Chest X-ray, PA view. Patient: 36 years old, sex M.
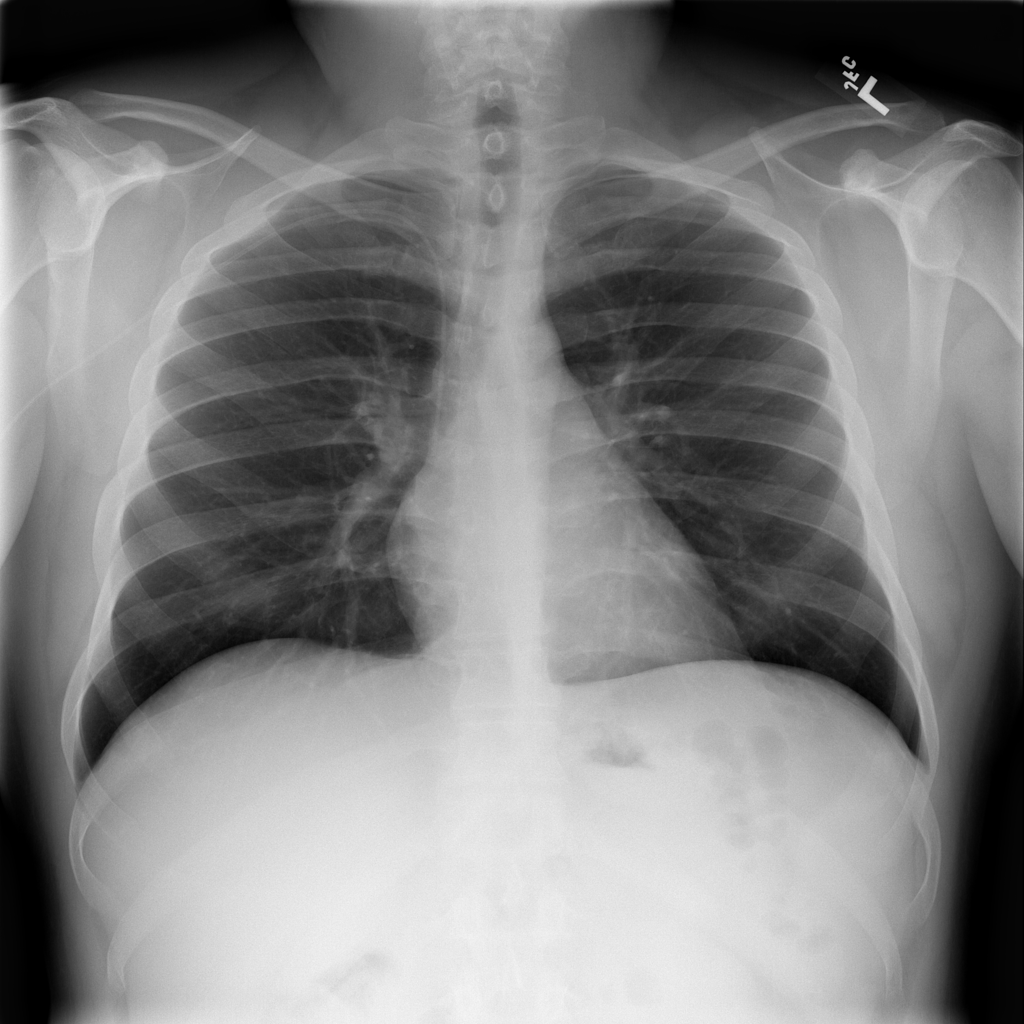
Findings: No Finding